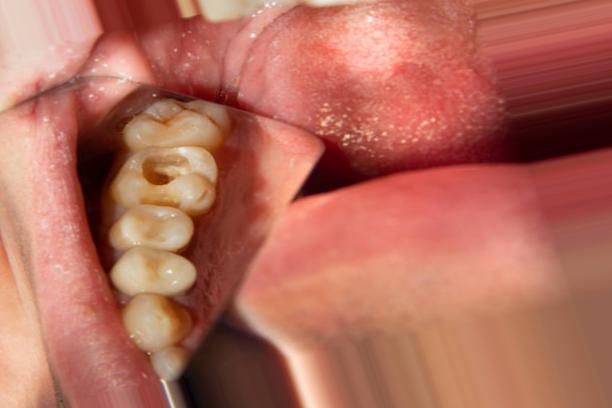
Condition: Caries